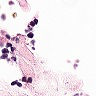
Metastatic tissue present: no